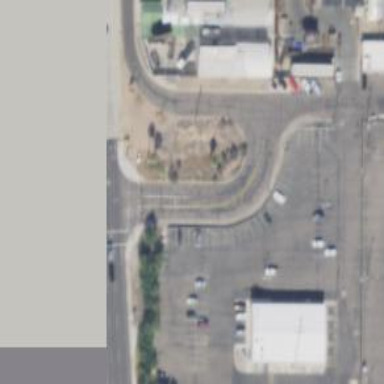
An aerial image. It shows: Solid stop line on the road marking.